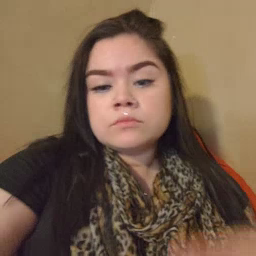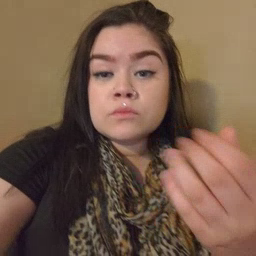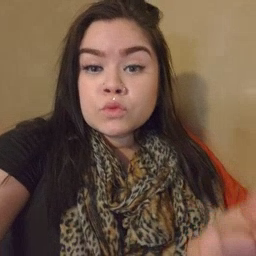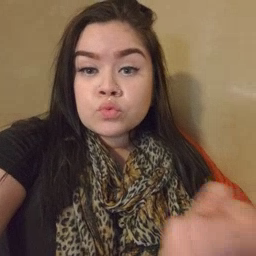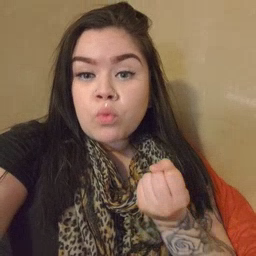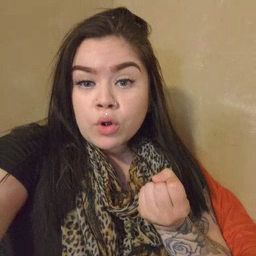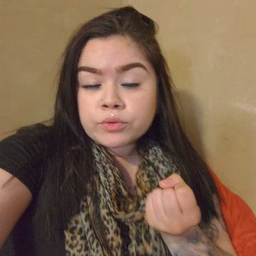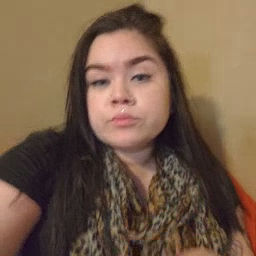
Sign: drawer